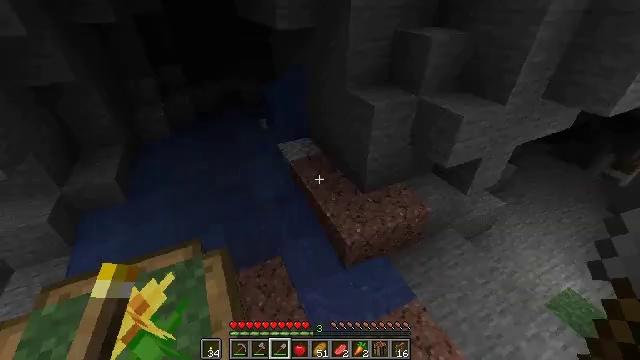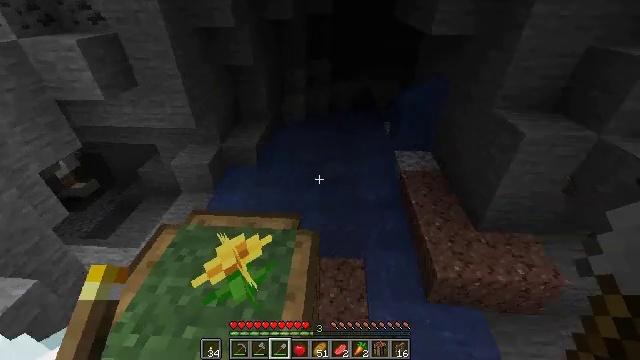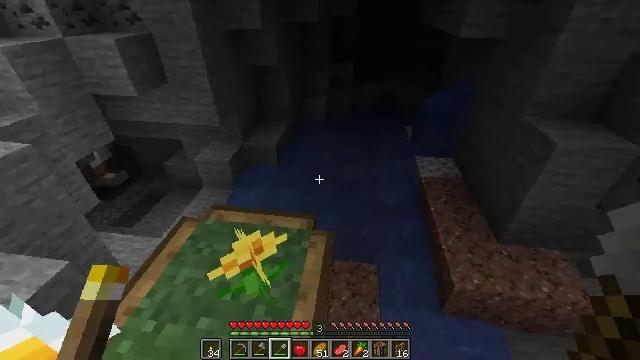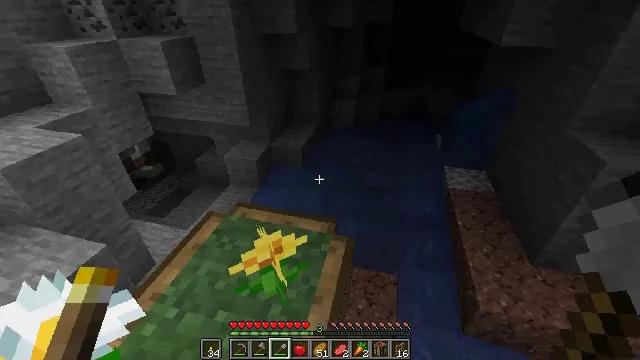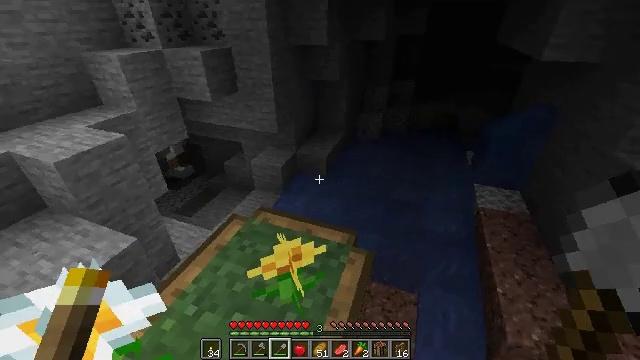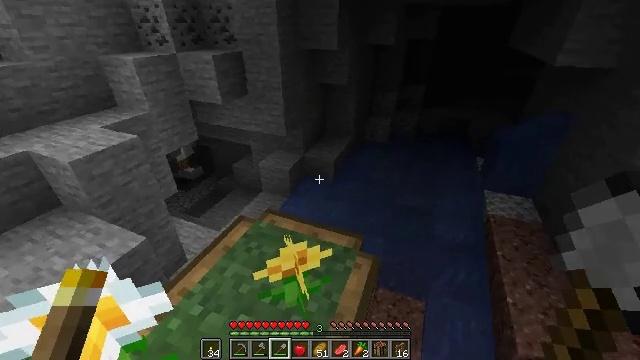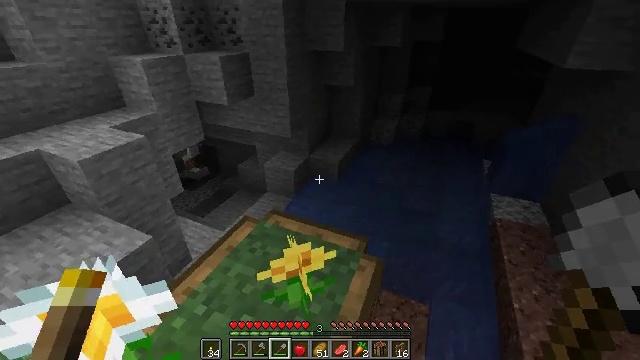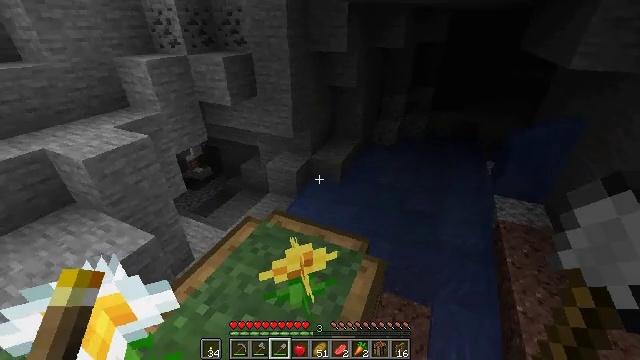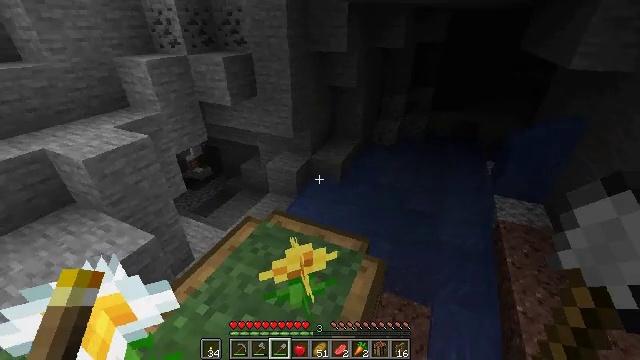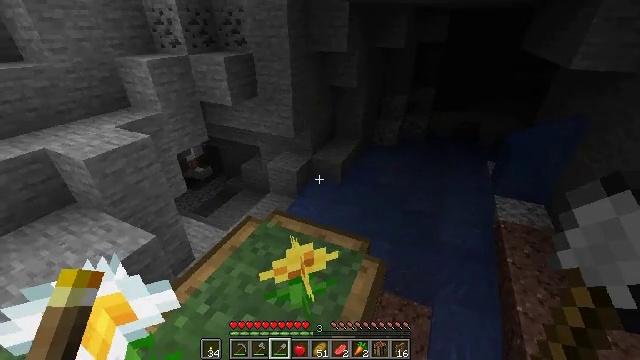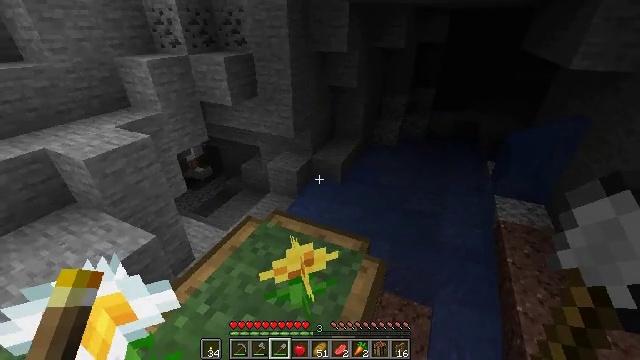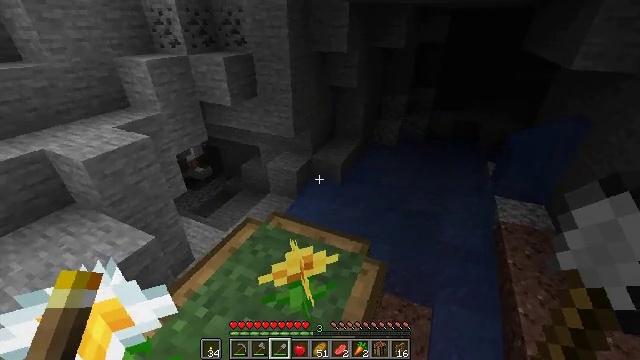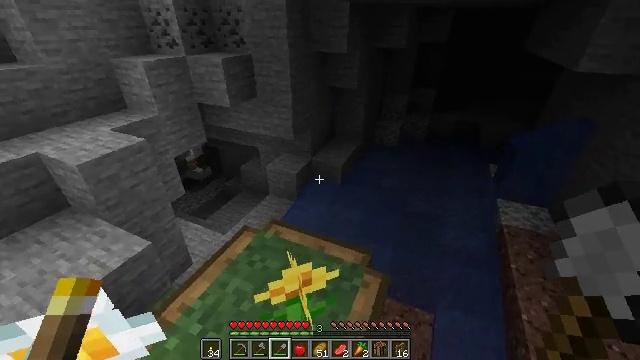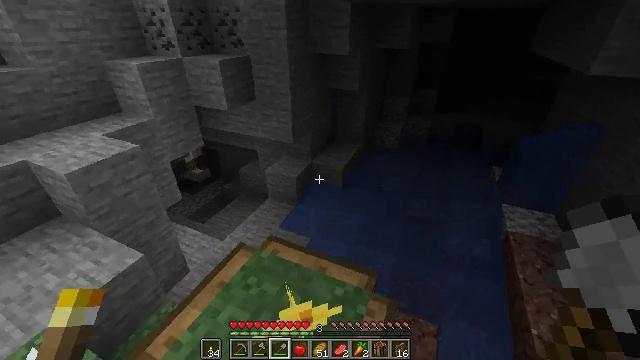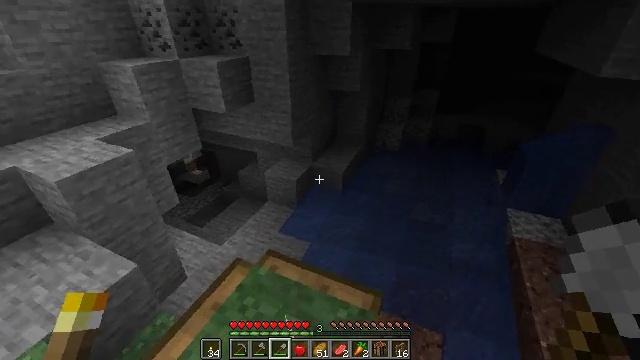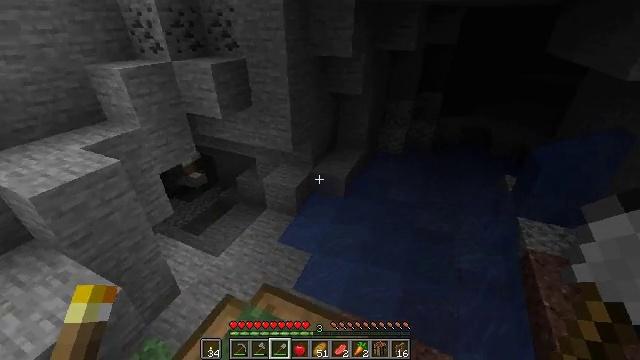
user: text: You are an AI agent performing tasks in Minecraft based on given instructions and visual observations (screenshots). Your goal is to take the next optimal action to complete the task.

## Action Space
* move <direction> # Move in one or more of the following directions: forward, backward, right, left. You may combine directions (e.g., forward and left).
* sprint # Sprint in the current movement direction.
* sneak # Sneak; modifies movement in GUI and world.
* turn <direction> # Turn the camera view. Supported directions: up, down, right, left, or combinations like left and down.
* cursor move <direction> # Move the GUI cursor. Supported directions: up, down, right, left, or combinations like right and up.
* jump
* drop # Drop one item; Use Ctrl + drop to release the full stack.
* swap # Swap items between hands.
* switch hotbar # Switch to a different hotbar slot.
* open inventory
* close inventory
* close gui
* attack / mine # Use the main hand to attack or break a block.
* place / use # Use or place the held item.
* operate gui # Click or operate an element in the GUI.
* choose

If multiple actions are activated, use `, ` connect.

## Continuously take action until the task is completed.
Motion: motion action
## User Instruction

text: Remove the white stained glass pane from a structure.
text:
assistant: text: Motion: turn left
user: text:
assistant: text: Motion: turn left
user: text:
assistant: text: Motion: turn left
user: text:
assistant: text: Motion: turn left and up
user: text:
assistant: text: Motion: turn left
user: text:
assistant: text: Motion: turn left
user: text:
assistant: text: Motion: no_op
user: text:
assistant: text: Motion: no_op
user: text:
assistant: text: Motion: no_op
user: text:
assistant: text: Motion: no_op
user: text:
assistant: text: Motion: move forward
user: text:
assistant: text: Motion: move forward
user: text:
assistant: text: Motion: move forward
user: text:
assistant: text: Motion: move forward
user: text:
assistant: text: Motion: move forward
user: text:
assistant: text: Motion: no_op
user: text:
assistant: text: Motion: no_op
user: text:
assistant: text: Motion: no_op
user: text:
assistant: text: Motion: no_op
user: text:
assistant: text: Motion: no_op
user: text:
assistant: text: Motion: no_op
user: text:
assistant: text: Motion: no_op
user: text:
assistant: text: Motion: no_op
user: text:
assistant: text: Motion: no_op
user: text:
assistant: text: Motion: turn right and down
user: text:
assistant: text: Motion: turn right and down
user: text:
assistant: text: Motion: move back, turn right and down
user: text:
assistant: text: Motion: move back, turn right
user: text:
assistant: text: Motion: move back
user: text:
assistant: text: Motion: move back and move right